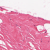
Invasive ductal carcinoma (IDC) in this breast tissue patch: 0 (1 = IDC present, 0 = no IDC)